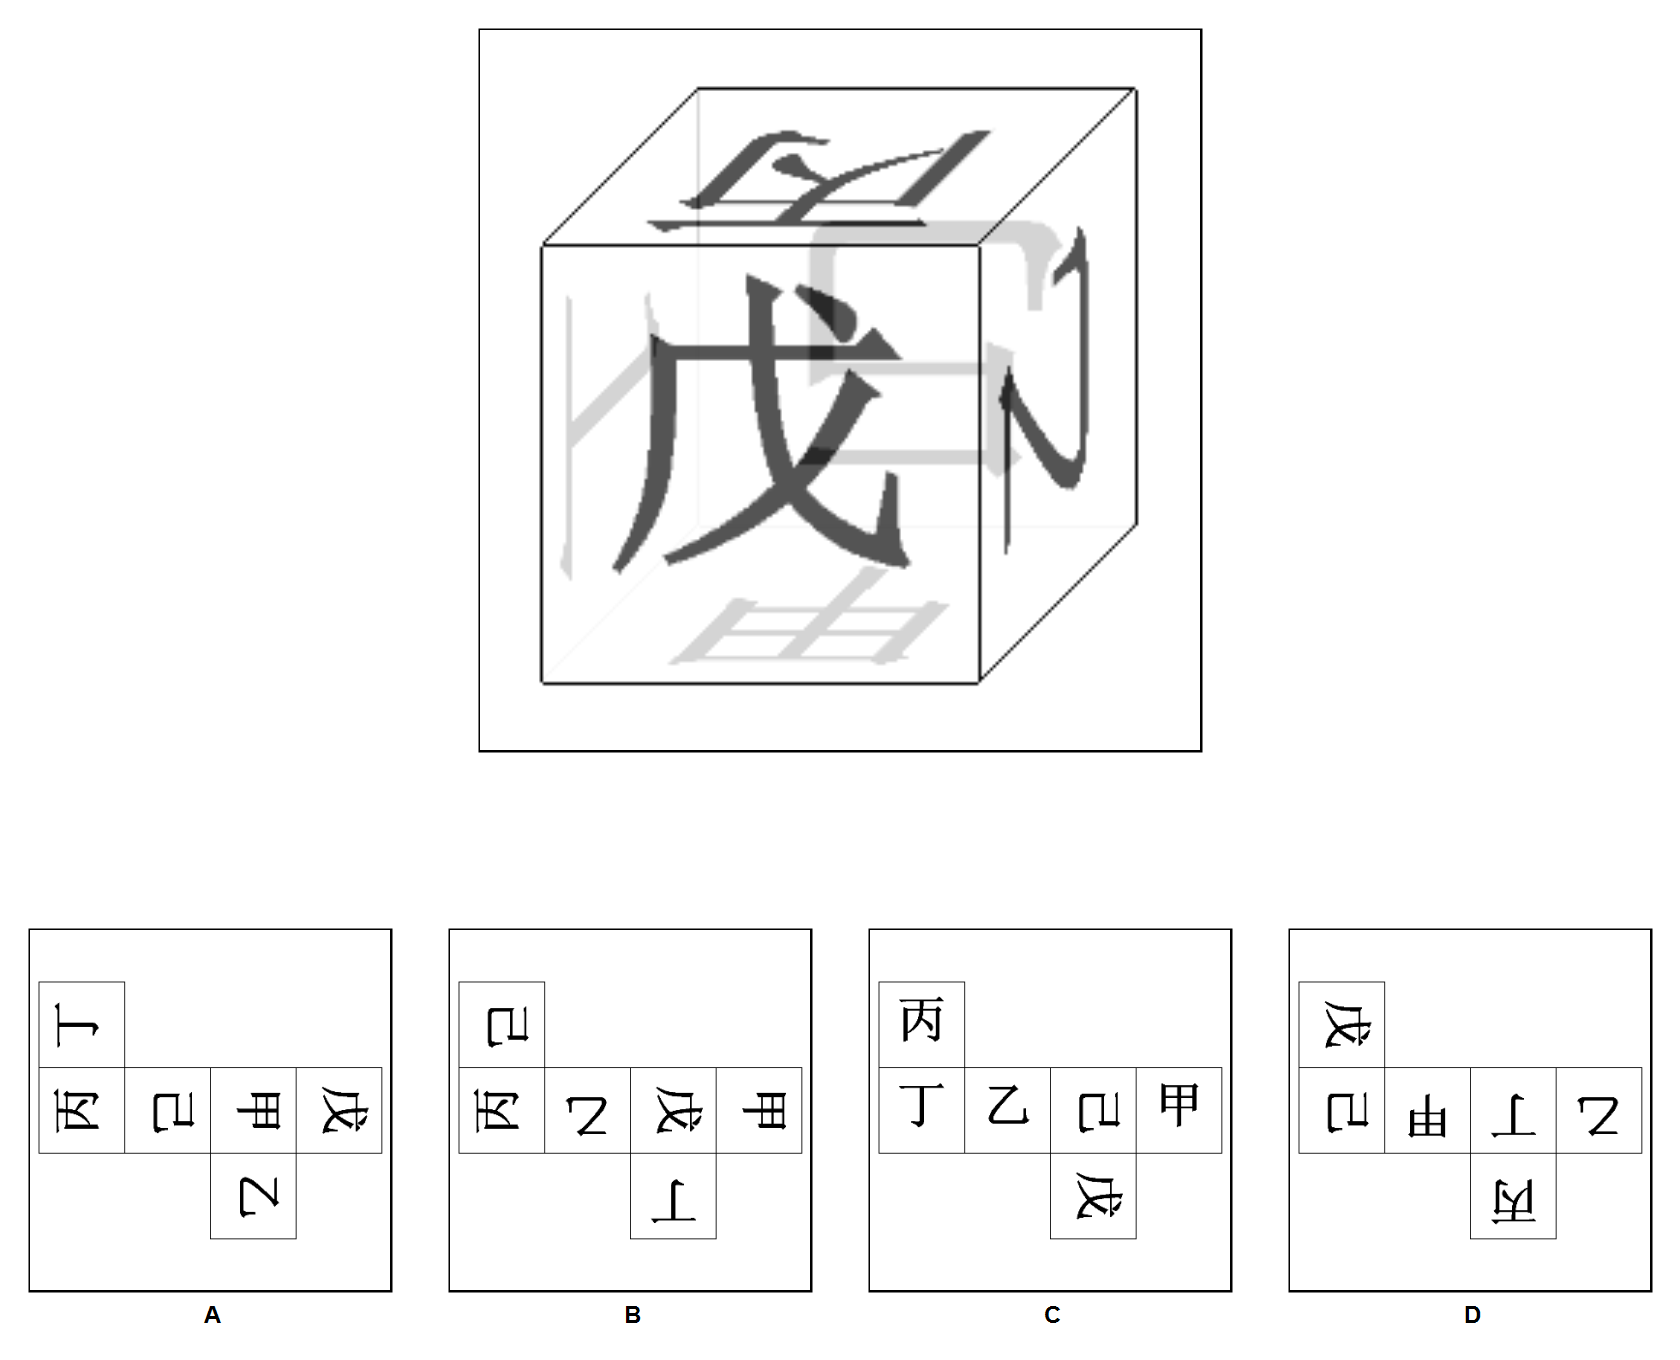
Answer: A